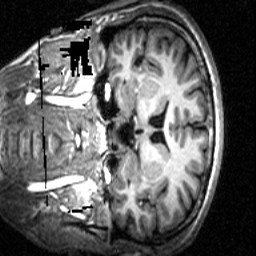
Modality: T1w
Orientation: coronal
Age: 26
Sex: male